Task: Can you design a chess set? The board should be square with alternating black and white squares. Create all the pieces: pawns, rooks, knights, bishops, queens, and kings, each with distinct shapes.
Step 957:
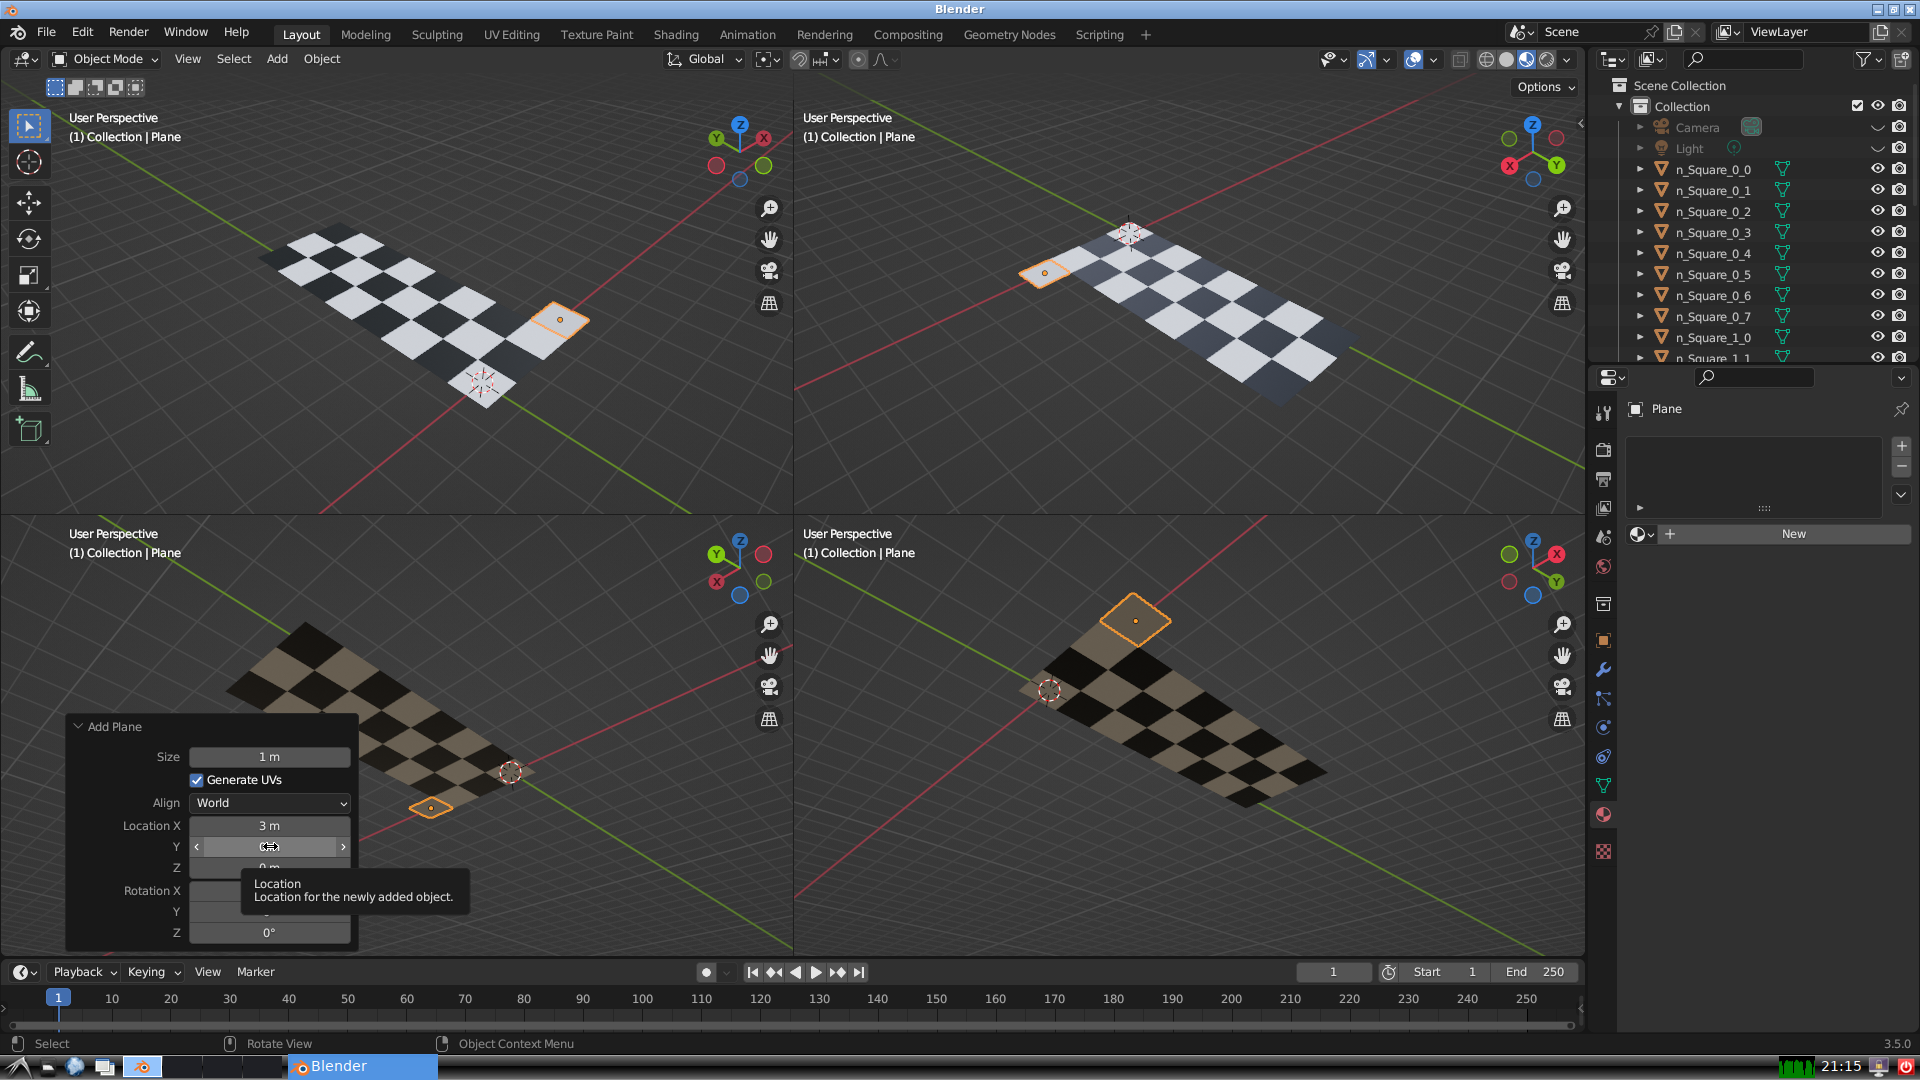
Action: click: no